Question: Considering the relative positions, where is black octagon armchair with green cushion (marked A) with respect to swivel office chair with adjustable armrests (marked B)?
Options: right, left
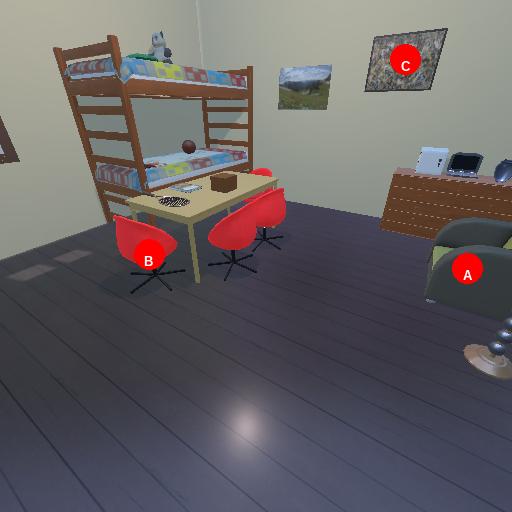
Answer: right